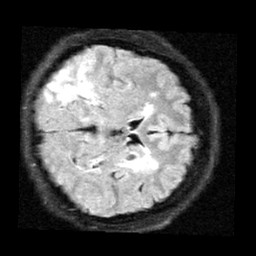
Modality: FLAIR
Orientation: axial
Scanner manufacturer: siemens
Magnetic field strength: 1.5 T
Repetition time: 9.11 s
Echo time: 0.111 s